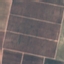
Land use / land cover: PermanentCrop